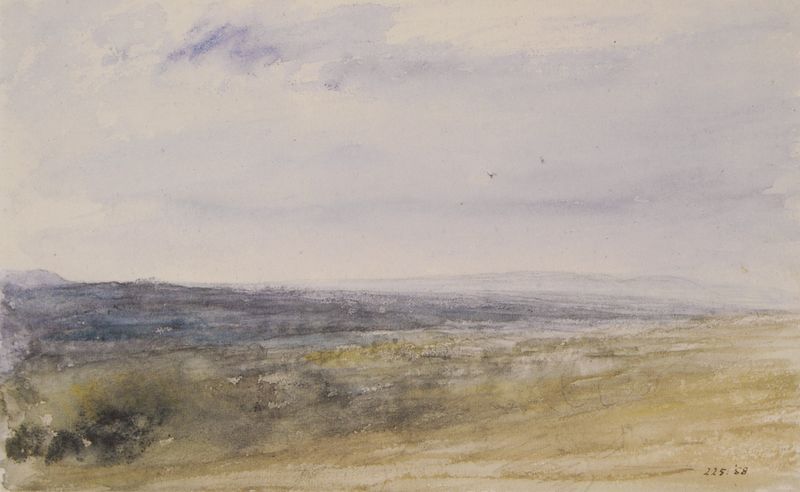
Titel: View of Downland Country
Künstler: John Constable
Standort: London
Institution: Victoria & Albert Museum
Schlagwörter: berg, blau, gemälde, himmel, meer, vogel, wasser, weiß, wolken, aquarell, fluss, gelb, grün, impressionismus, landschaft, ocker, sand, see, ufer, braun, bunt, frankreich, grau, hell, licht, schwarz, zeichnung, blick, gras, tier, tiere, wiese, wolke, beige, malerei, blass, weit, bild, signatur, feld, felder, ferne, horizont, hügel, natur, vögel, weite, wind, flach, sonne, wiesen, boden, land, gold, rosa, bewölkt, strand, papier, datierung, abstrakt, berge, dünen, fläche, leer, leere, graphik, lila, luftperspektive, tag, violett, landschaftsmalerei, matt, romantik, möwen, turner, datum, zahlen, ziffern, stimmung, grass, wasserfarben, übergang, einöde, draußen, schlicht, wolkig, flur, runge, zahl, ziffer, hel, hügelig, balu, lavierung, landstrich, schattenn, flch, horizonnt, lavierungen, land#, gemahlt, 225